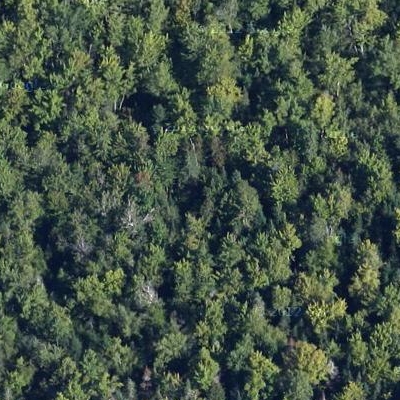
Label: Forest